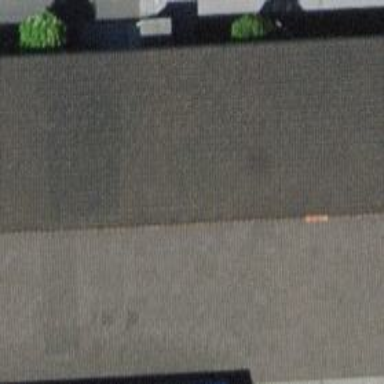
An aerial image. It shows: Car rental facility.